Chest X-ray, PA view. Patient: 43 years old, sex F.
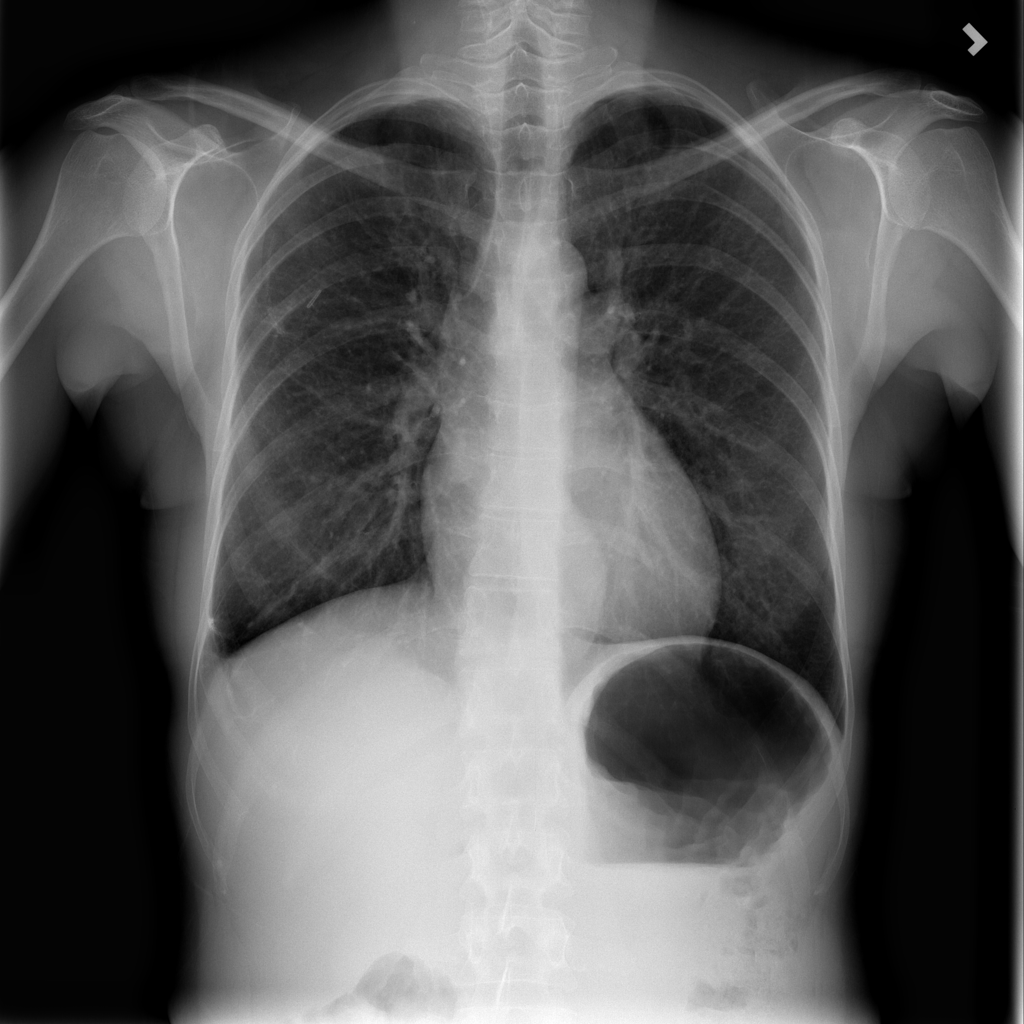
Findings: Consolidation